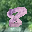
Label: 8